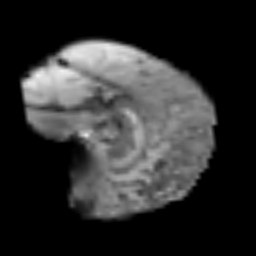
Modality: T2w
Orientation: sagittal
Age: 56
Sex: male
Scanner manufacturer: siemens
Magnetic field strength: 3 T
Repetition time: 3.2 s
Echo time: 0.081 s